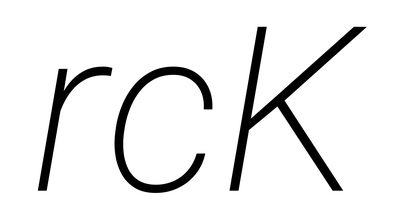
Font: Roboto-Italic_ExtraLight_Italic